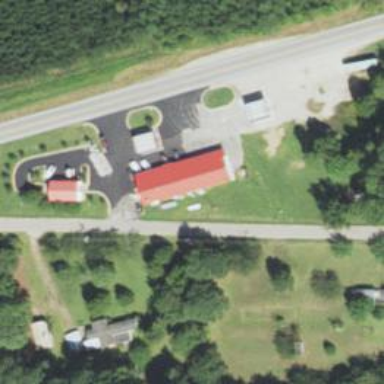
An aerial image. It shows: Convenience shop.